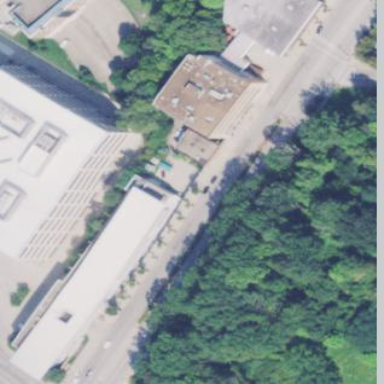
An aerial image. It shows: Office building.